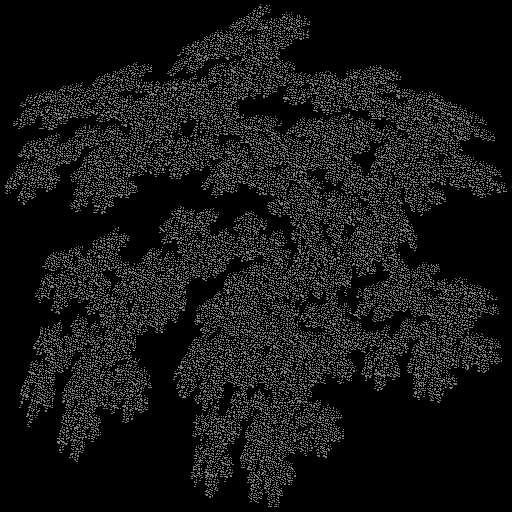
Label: pinetree